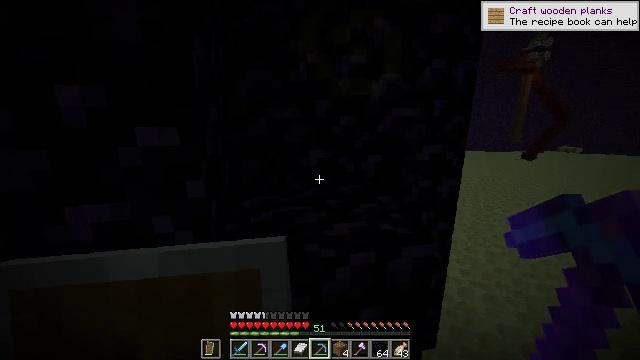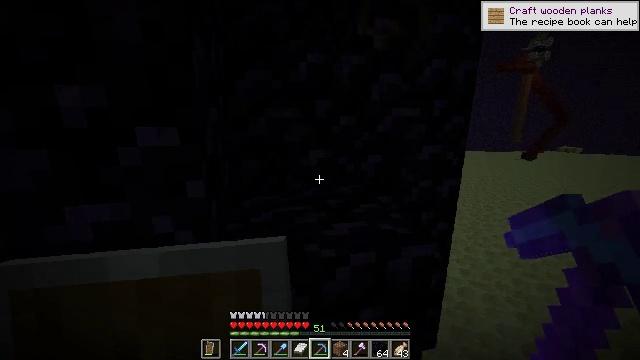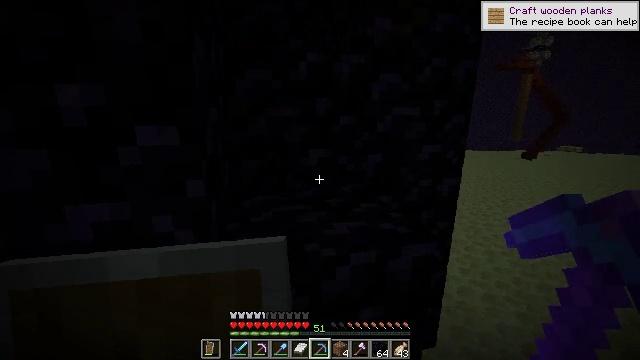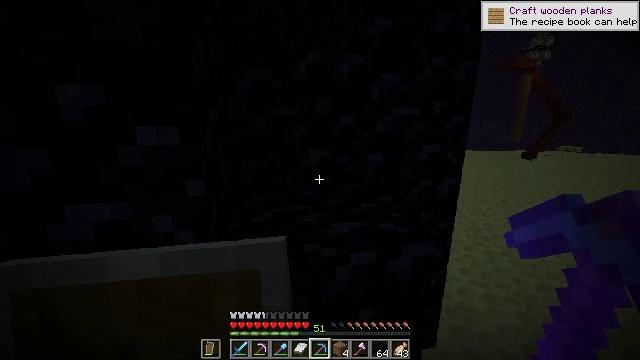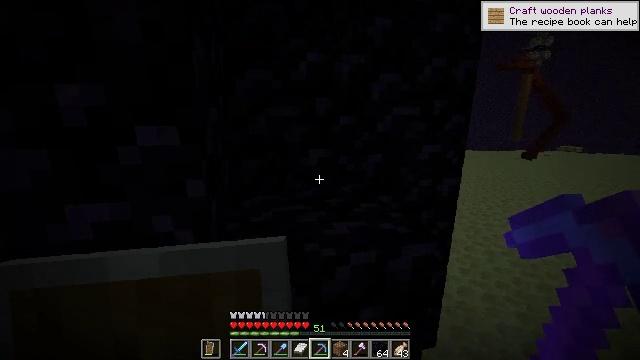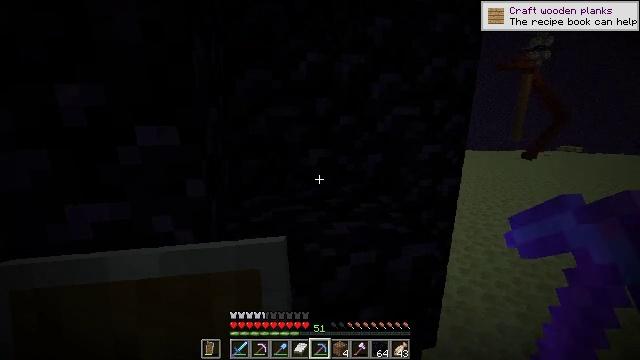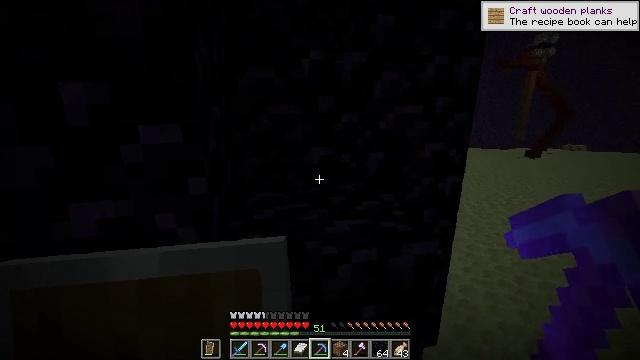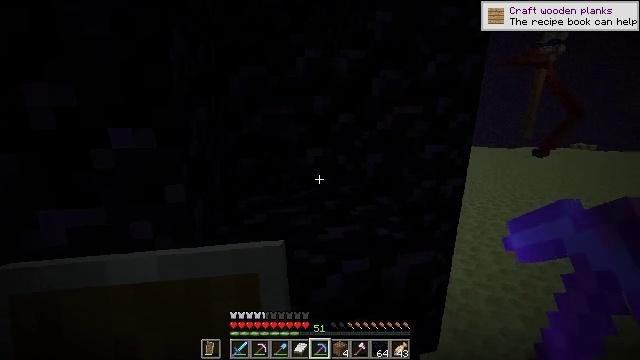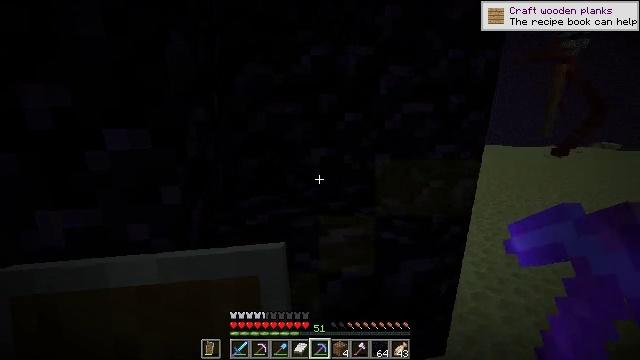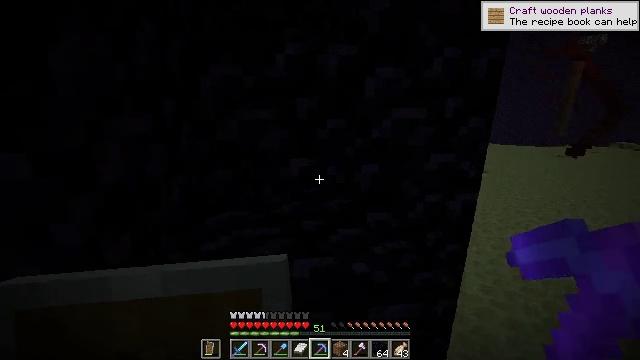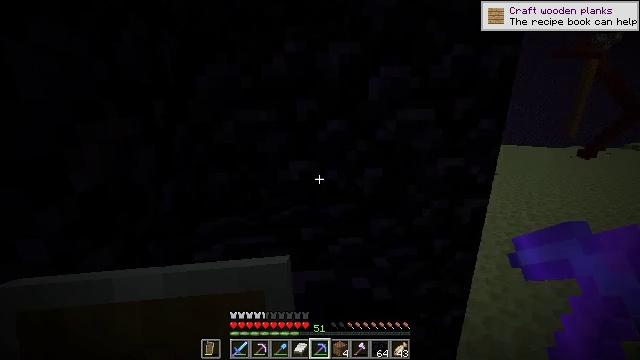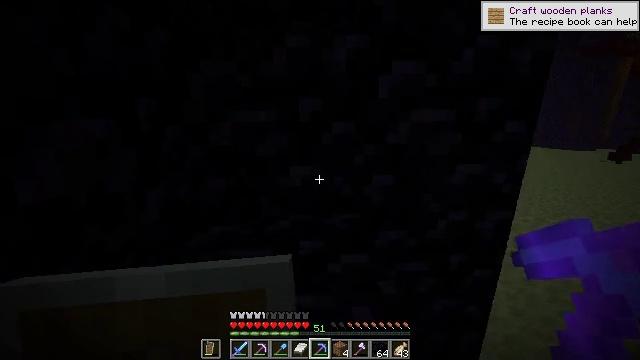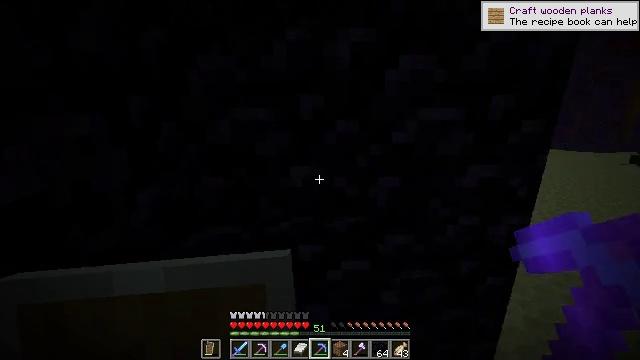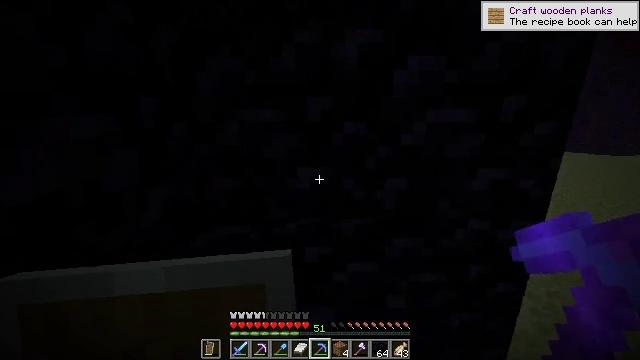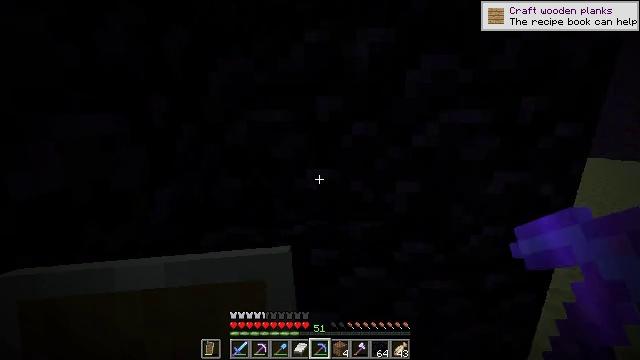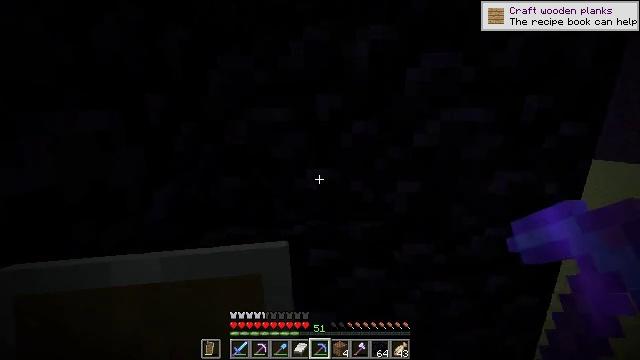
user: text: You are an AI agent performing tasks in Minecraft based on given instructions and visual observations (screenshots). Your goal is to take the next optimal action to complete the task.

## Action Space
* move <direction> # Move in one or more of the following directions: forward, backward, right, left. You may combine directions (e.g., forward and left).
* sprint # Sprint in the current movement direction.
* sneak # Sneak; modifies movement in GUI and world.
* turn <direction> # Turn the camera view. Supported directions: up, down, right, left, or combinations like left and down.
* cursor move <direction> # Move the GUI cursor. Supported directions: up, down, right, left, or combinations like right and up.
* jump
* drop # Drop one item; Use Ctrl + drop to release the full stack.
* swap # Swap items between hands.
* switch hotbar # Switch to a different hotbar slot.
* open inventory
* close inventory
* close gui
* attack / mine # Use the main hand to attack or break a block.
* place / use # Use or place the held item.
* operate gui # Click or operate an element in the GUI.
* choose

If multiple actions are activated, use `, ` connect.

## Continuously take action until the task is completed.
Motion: motion action
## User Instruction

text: Gather obsidian from a lava source.
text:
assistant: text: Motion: no_op
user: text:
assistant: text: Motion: no_op
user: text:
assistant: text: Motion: no_op
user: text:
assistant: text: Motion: no_op
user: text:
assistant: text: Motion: no_op
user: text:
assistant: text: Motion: no_op
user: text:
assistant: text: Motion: move forward and move right, turn left
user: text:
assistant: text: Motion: move forward and move right, turn left
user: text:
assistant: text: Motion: move forward and move right, turn left
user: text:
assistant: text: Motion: move forward, turn left
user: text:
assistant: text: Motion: turn left
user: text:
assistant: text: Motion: turn left
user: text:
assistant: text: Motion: turn left
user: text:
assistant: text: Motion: turn left
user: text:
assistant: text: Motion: no_op
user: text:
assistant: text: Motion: move forward, turn up, jump
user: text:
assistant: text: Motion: move forward, turn right and up, jump
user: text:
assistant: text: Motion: move forward, turn right and up, jump
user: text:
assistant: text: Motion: move forward, jump
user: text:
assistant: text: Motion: move forward, jump
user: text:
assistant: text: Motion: move forward
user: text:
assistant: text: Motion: move forward, turn left
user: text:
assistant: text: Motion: move forward
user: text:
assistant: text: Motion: move forward
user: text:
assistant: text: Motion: move forward, turn left
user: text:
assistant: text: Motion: move forward, turn left
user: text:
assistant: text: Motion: move forward, turn left
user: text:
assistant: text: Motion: move forward, turn left, jump
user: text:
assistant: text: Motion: move forward, jump
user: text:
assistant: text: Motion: move forward, jump